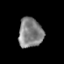
Tissue: prostate
Cell type: T cells
Senescence score: 0.2181
Nuclear area (px): 699
Mean DAPI intensity: 131.492